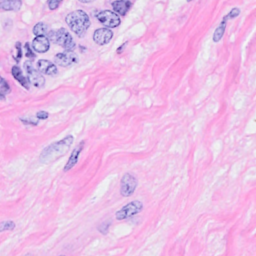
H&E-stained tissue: Breast